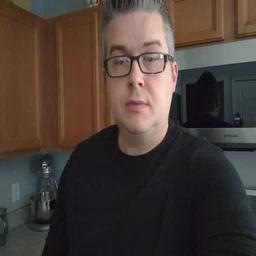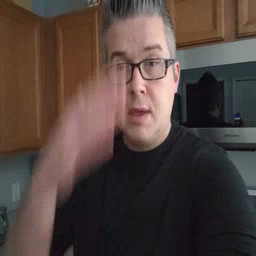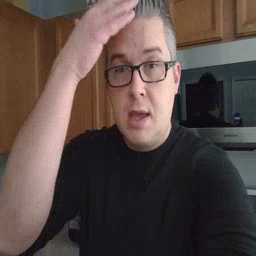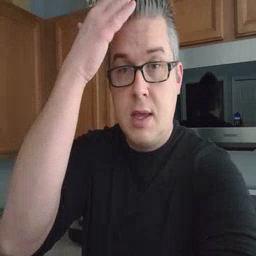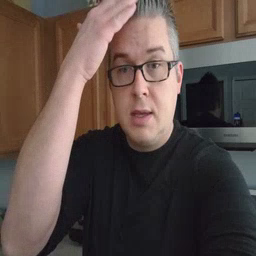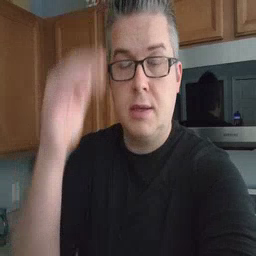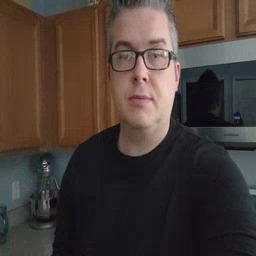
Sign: hat